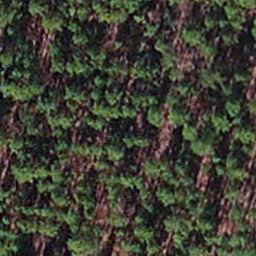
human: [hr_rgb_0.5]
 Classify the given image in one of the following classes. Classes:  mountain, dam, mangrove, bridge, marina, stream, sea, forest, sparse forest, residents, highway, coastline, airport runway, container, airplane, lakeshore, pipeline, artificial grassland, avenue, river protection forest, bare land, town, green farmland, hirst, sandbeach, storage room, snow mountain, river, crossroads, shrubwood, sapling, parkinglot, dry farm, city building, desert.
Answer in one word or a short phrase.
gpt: sapling